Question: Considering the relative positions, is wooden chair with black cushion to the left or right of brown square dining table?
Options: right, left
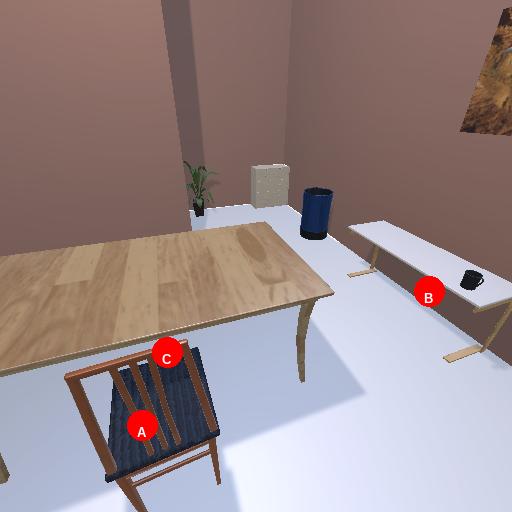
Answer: right